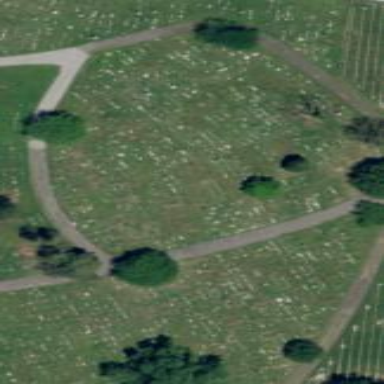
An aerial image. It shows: Sector in the cemetery.